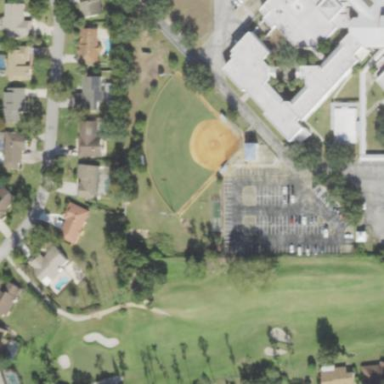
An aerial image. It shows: Baseball pitch with grass paver surface.